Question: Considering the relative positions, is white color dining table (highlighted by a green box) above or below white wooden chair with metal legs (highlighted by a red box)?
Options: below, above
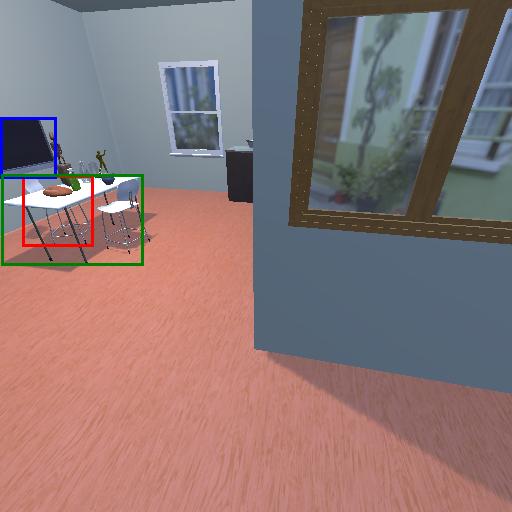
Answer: below